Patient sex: M
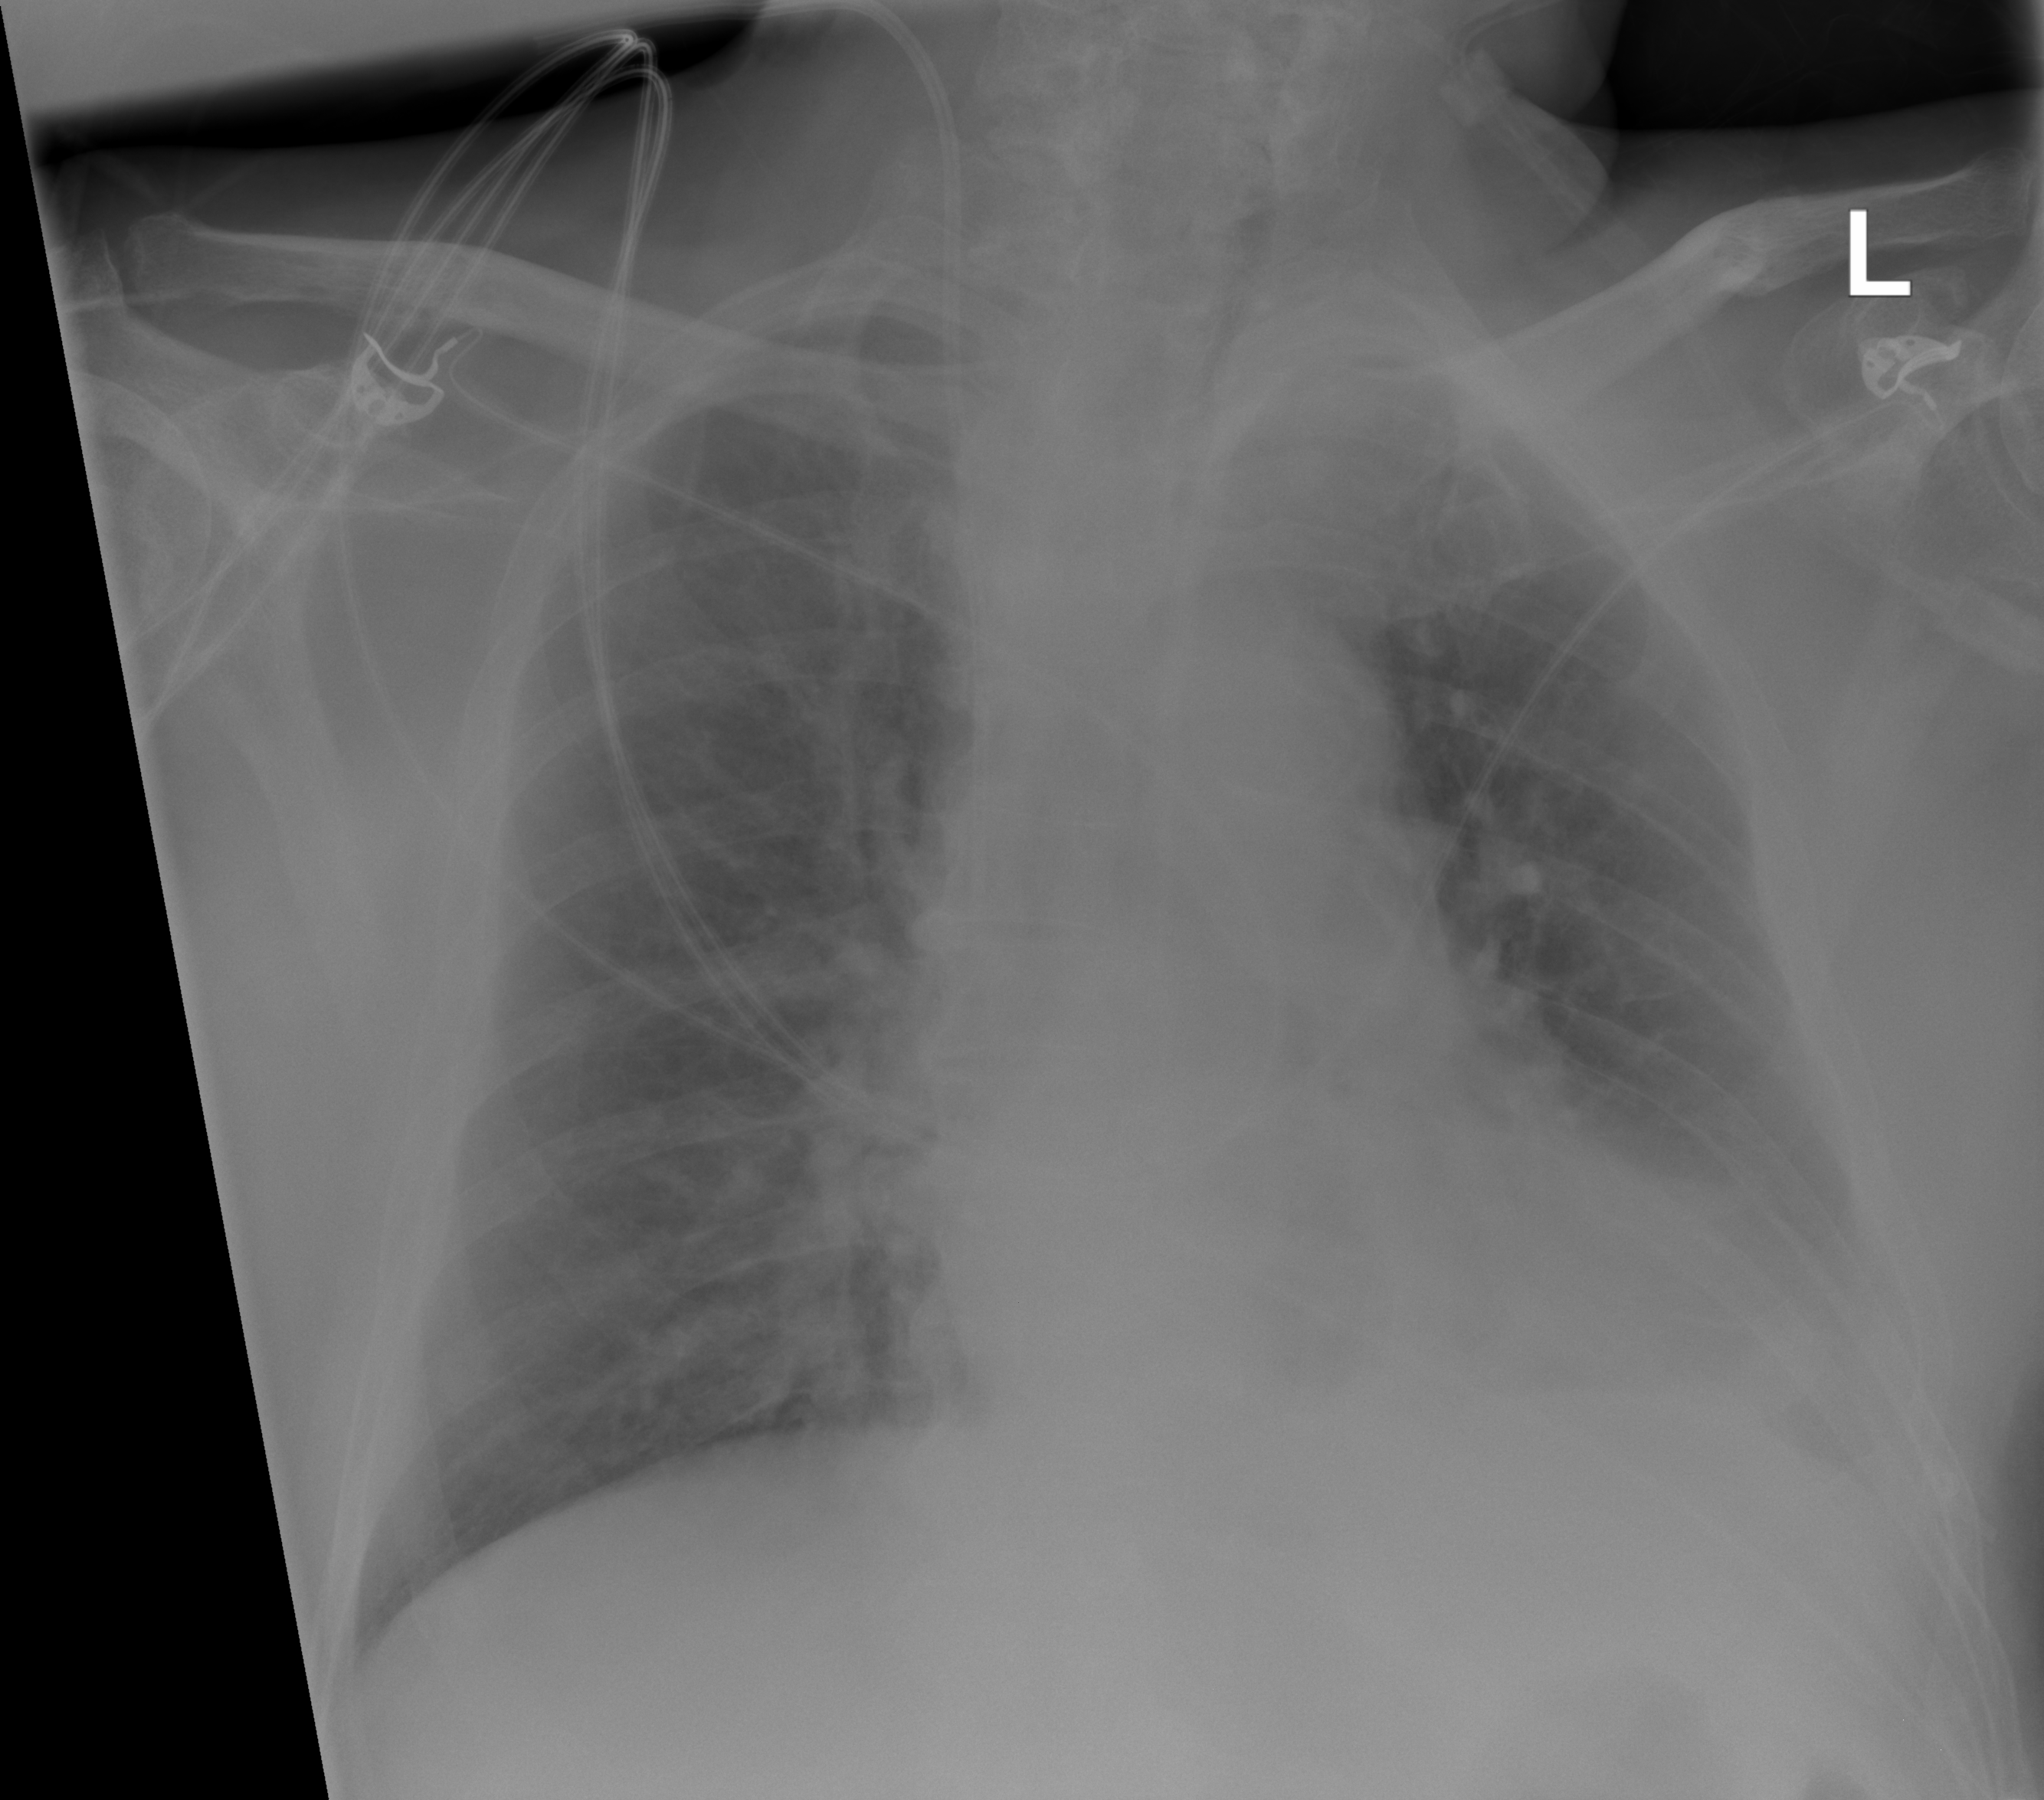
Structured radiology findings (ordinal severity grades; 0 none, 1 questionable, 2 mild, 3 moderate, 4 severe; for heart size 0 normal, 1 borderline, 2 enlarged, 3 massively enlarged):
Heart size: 2
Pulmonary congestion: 2
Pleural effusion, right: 0
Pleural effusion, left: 2
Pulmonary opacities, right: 0
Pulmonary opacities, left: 0
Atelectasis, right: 0
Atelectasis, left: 2